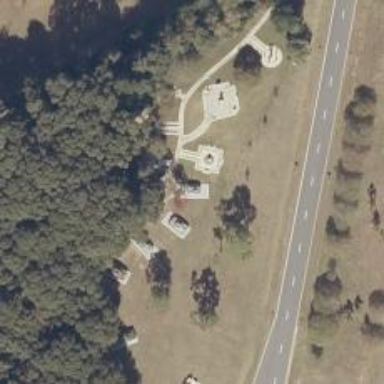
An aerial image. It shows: Historic tank that is tourist attraction.